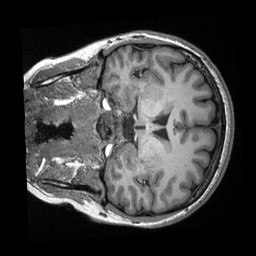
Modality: T1w
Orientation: coronal
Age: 21
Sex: female
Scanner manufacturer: siemens
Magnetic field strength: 3 T
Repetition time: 2.3 s
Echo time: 0.00308 s